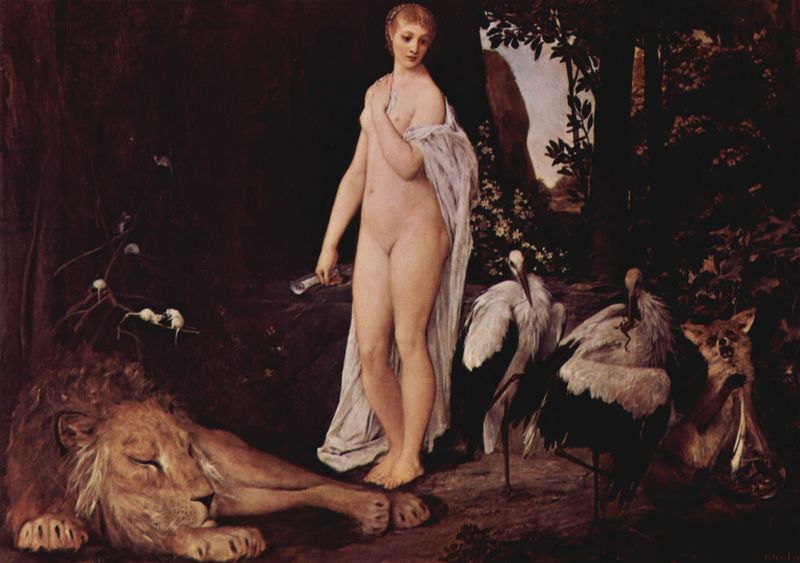
Titel: Weiblicher Akt mit Tieren in einer Landschaft
Künstler: Gustav Klimt
Standort: Wien
Institution: Historisches Museum der Stadt Wien
Schlagwörter: akt, baum, blätter, dunkel, felsen, gemälde, haut, himmel, mann, nackt, schatten, schlaf, umhang, weiß, wolken, bäume, gelb, landschaft, mädchen, blumen, braun, busen, frau, frisur, glas, haar, kleid, schwarz, blüten, dame, schleier, tier, tiere, tuch, symbolismus, flasche, blass, inkarnat, stehen, stein, horn, öl, erde, natur, vögel, zweige, büsche, gewand, stoff, pflanzen, höhle, renaissance, schulter, wald, maus, beine, brüste, papier, liegen, schlafen, schlafend, fels, füsse, zopf, nabel, bauch, laken, nackte, knie, scham, rothaarig, barfuss, pfau, kranich, allegorie, mythologie, rolle, karaffe, himme, fuchs, glaskaraffe, papierrolle, geflochten, nymphe, venus, schriftrolle, löwe, ackt, frosch, diana, fruchtbarkeit, friedlich, schläft, storch, glasflasche, störche, mäuse, storche, felsenhöhle, erge, bäu, stroch, schlafender löwe